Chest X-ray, PA view. Patient: 34 years old, sex F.
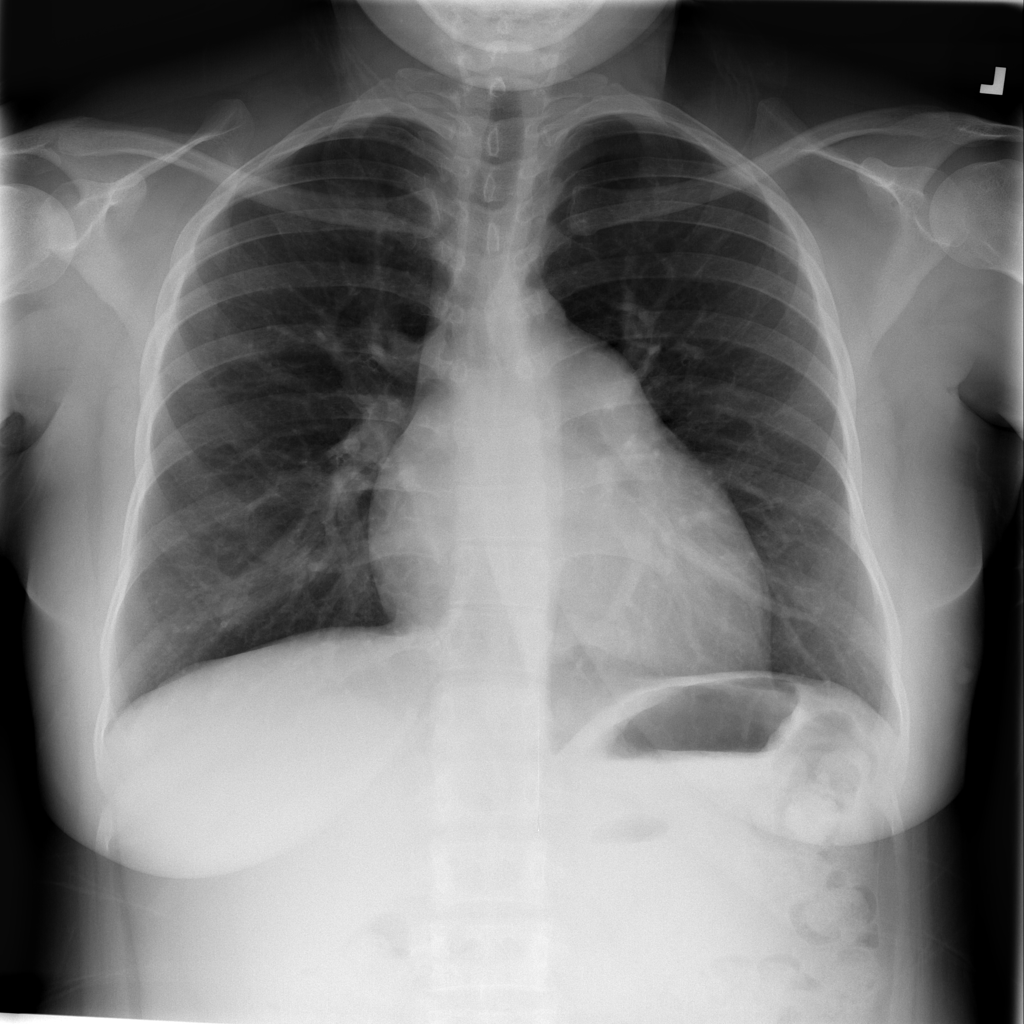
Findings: Cardiomegaly